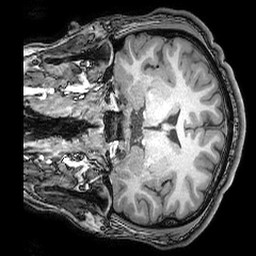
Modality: T1w
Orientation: coronal
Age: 18
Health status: ill
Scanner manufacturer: philips
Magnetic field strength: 3 T
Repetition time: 0.007 s
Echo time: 0.003501 s